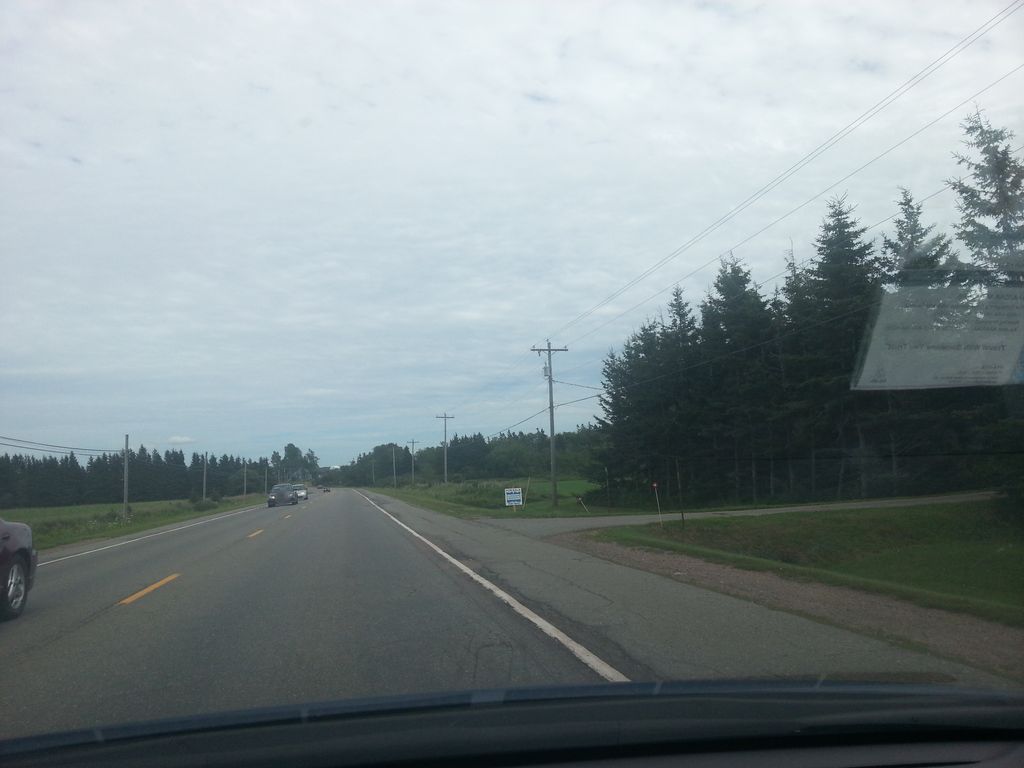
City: charlottetown